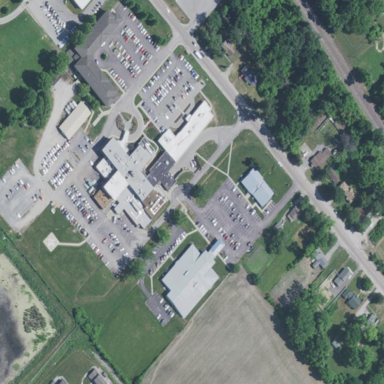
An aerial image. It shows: Healthcare facility identified as hospital.